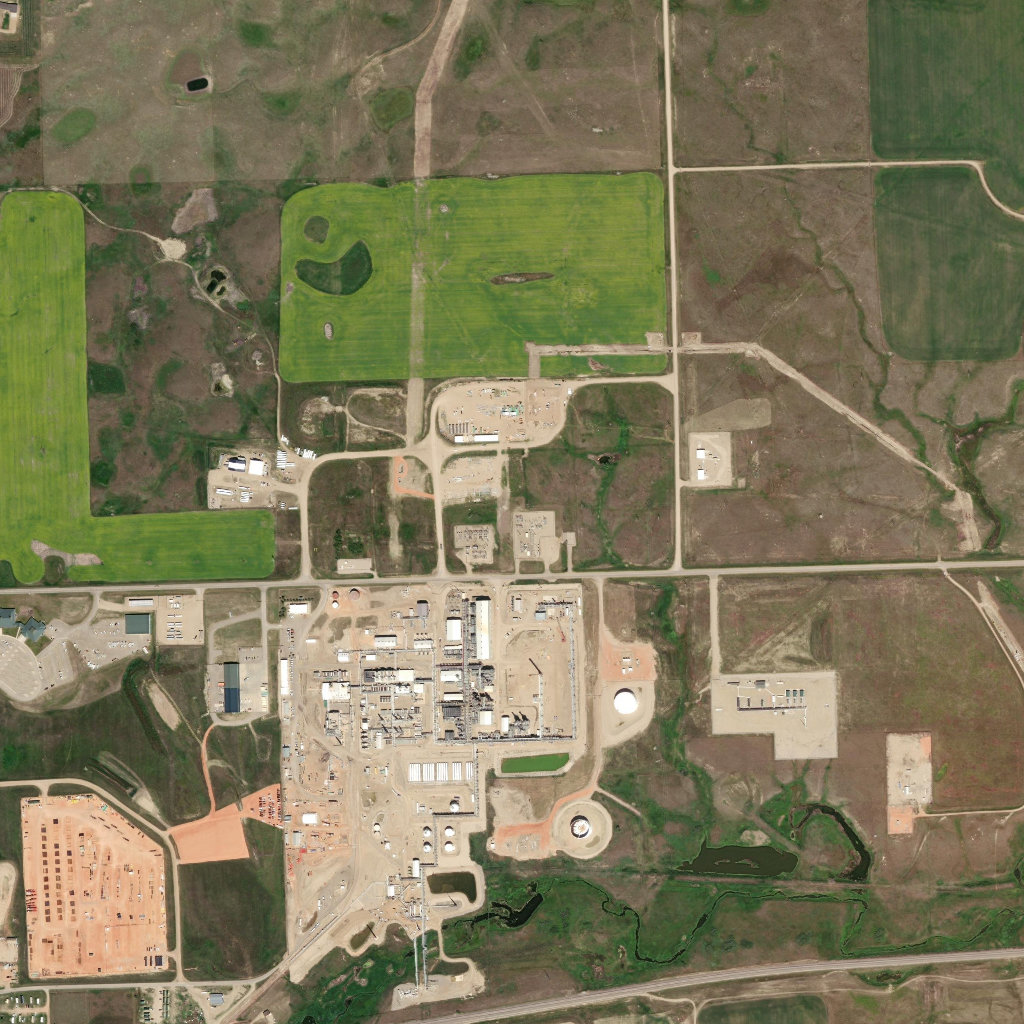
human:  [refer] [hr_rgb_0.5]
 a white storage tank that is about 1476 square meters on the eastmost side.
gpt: <box>[[60, 67, 62, 69, 0]]</box>